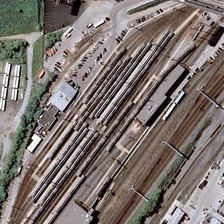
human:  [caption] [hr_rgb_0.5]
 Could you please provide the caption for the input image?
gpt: trains are stopping abreastly in the spindle shaped rails next to straight rails without a train .

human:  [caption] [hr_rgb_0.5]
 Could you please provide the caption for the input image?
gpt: trains are stopping abreastly in the spindle shaped rails next to straight rails without a train .

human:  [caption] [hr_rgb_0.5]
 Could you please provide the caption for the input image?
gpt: a parking lot full of cars is located besides this bustling railway station .

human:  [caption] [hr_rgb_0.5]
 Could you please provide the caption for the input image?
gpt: trains are stopping abreastly in the spindle shaped rails next to straight rails without a train .

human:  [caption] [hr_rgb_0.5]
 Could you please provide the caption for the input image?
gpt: several buildings and some green trees are in two sides of a railway station .